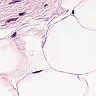
Metastatic tissue present: no